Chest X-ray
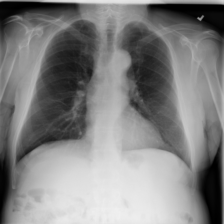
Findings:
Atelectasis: negative
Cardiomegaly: negative
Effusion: negative
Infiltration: negative
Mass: negative
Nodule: negative
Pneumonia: negative
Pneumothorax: negative
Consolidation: negative
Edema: negative
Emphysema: positive
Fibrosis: negative
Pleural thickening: negative
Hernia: negative